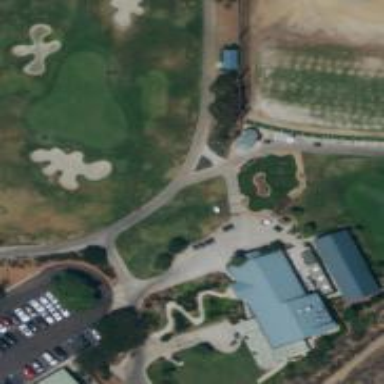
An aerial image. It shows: Service road used as golf cart path.